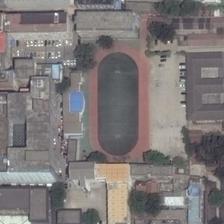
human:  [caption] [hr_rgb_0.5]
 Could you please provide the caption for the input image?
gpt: the playground situates in the center of this area, surrounded by a large number of buildings .

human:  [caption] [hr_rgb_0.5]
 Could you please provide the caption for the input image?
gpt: a playground is surrounded by many buildings and several trees .

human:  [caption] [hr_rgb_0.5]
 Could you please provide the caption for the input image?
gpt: many buildings and some green trees are around a playground .

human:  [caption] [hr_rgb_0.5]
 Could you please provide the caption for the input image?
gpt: a playground is surrounded by some green trees and many buildings .

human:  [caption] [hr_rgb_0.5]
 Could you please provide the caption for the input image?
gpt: a playground is surrounded by many buildings and several trees .